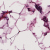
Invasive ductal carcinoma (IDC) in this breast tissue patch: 0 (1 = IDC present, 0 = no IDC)